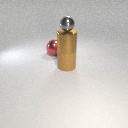
large brown rubber cylinder below small gray metal sphere